Field crop: tomato
Growth stage: 2
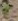
Species: solanum